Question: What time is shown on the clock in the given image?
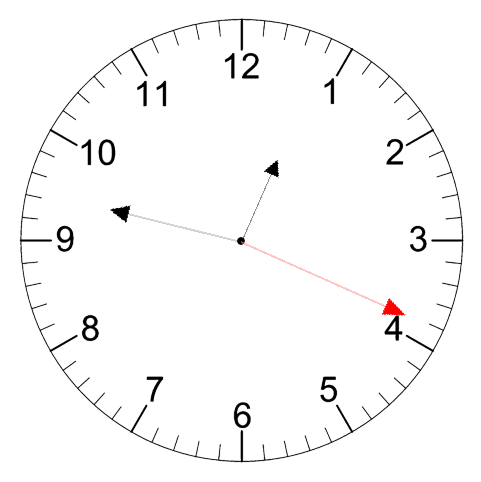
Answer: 12:47:19